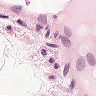
Metastatic tissue present: no